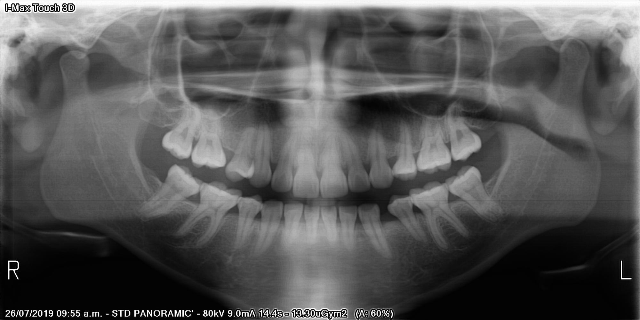
adult